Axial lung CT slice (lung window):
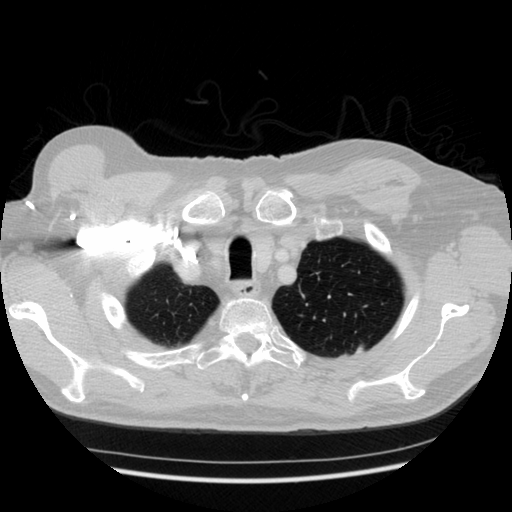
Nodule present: no